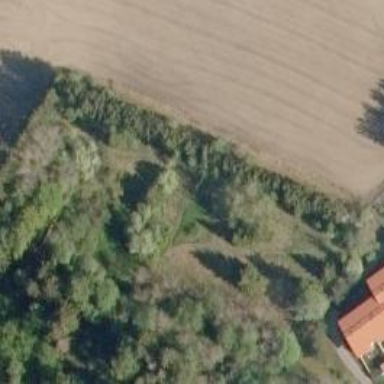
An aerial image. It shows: Path.